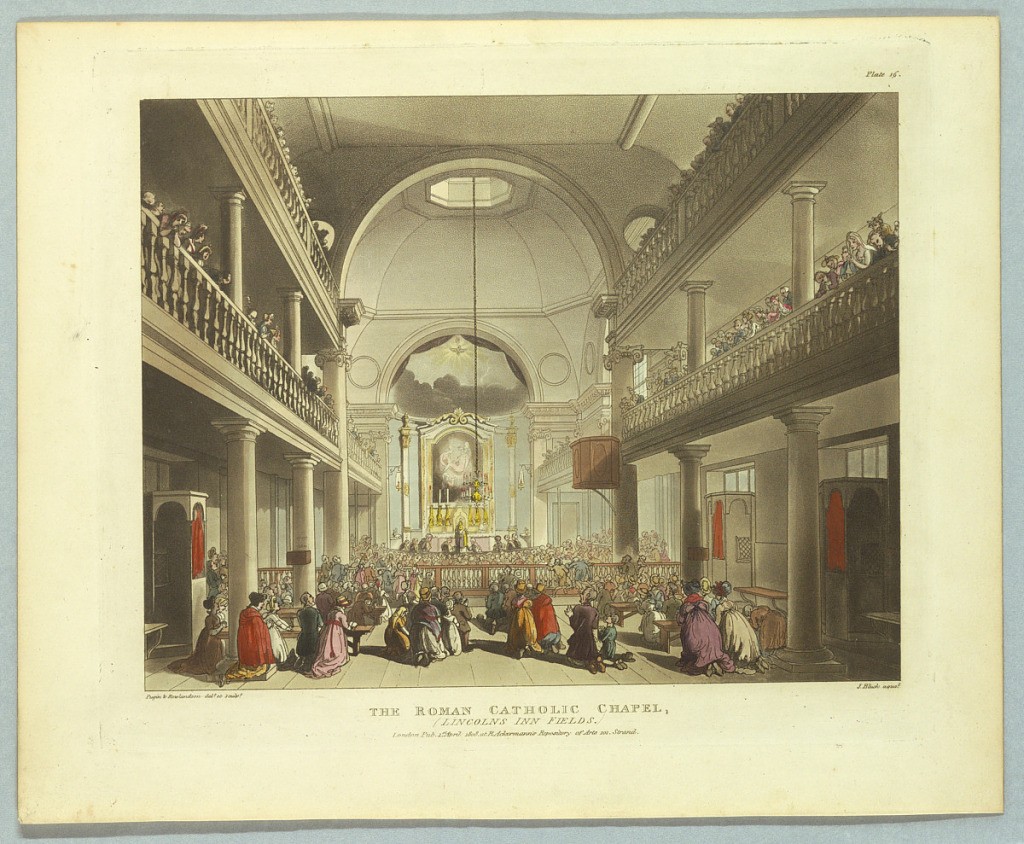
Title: The Roman Catholic Chapel, Lincolns Inn Fields, from "Ackermann's Repository"
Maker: Thomas Rowlandson, British, 1756–1827
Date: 1808
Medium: Aquatint, brush and watercolors on paper
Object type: Print
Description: Church interior during a service. The galleries and floor toward the altar are filled. Title, artists', and publisher's names below.